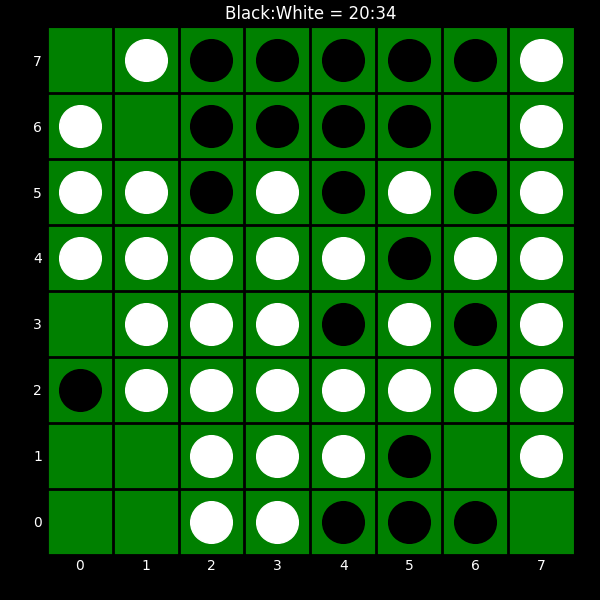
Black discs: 20
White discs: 34